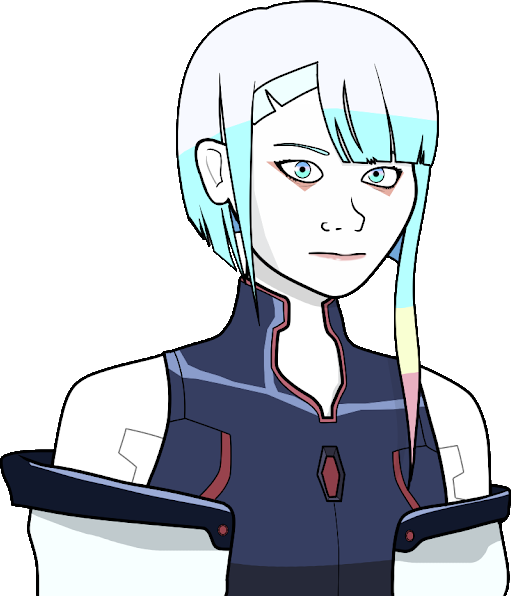
Label: 5_Doomer_Girl